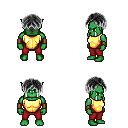
a pixel art fantasy rpg character, male body template, orc, green skin, gold chest armor, red pants, gray parted hairstyle, leather bracers, four views (front, back, left, right), 2x2 character sprite sheet, small pixel art, hard edges, no anti-aliasing